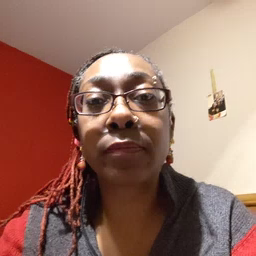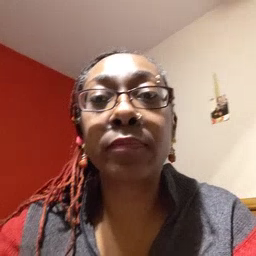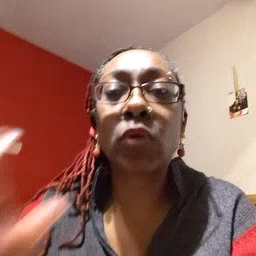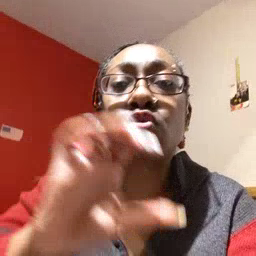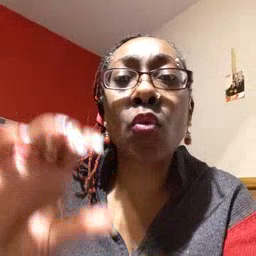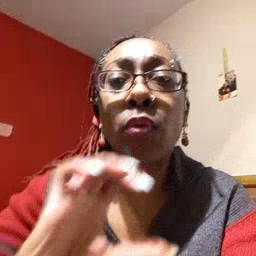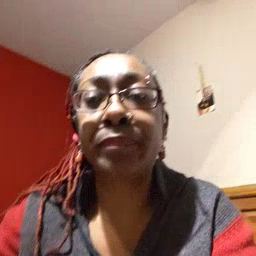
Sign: chocolate